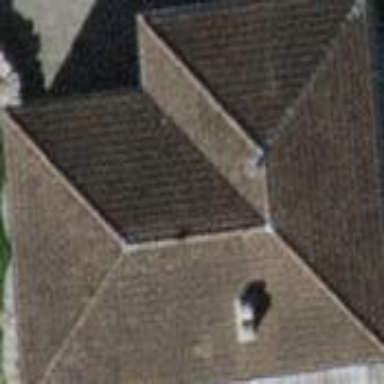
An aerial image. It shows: Simple and straightforward house.